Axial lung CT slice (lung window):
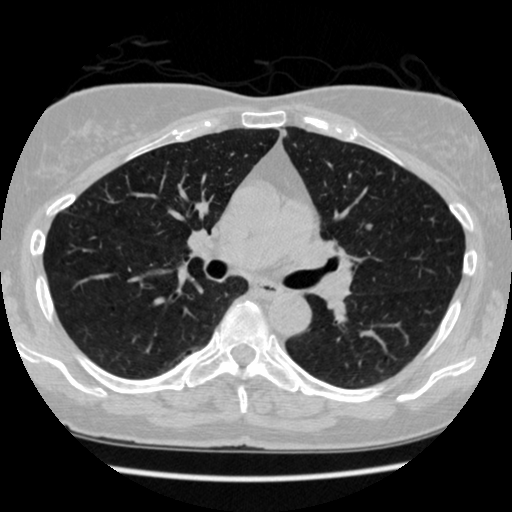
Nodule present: yes
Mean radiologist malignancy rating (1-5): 2